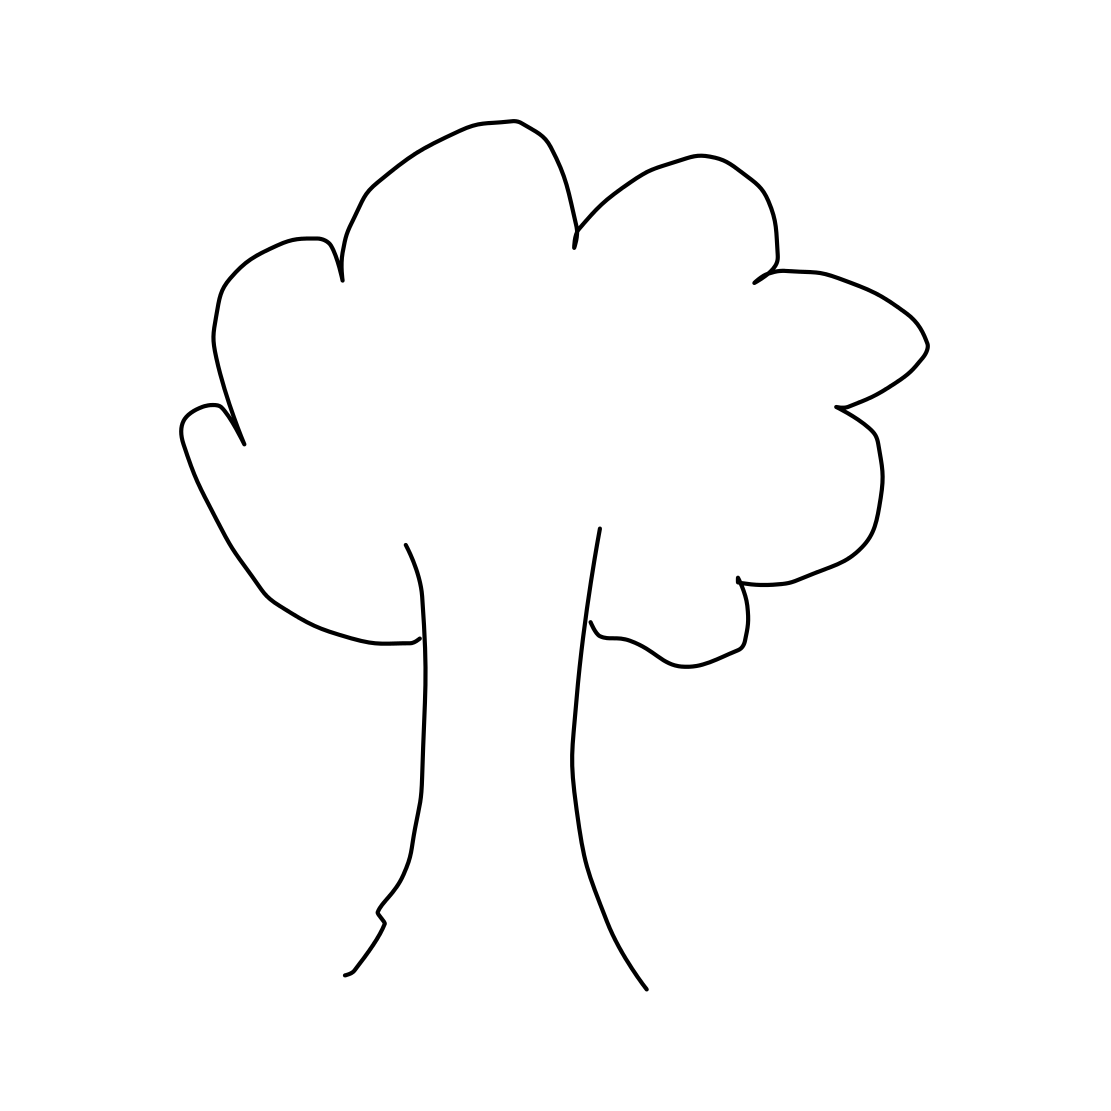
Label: tree